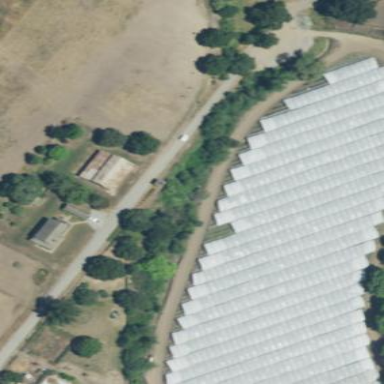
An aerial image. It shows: Area dedicated to greenhouse horticulture.